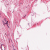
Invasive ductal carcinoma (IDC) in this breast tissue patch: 0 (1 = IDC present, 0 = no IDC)